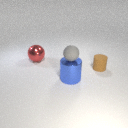
large blue metal cylinder in front of small brown rubber cylinder